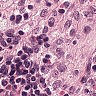
Metastatic tissue present: no